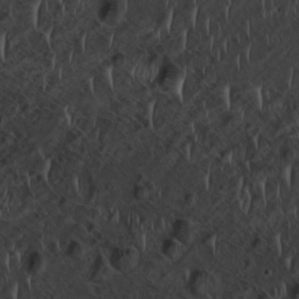
Label: non_frost